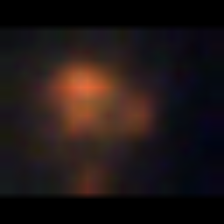
Taxon: NanoPlankton
Group: Other